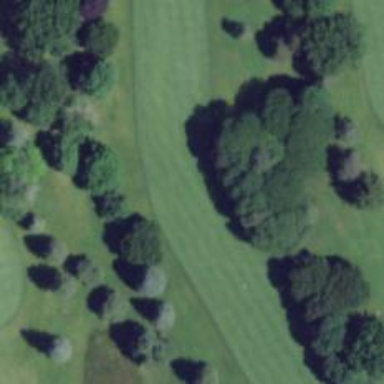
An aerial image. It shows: Golf hole.